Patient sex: M
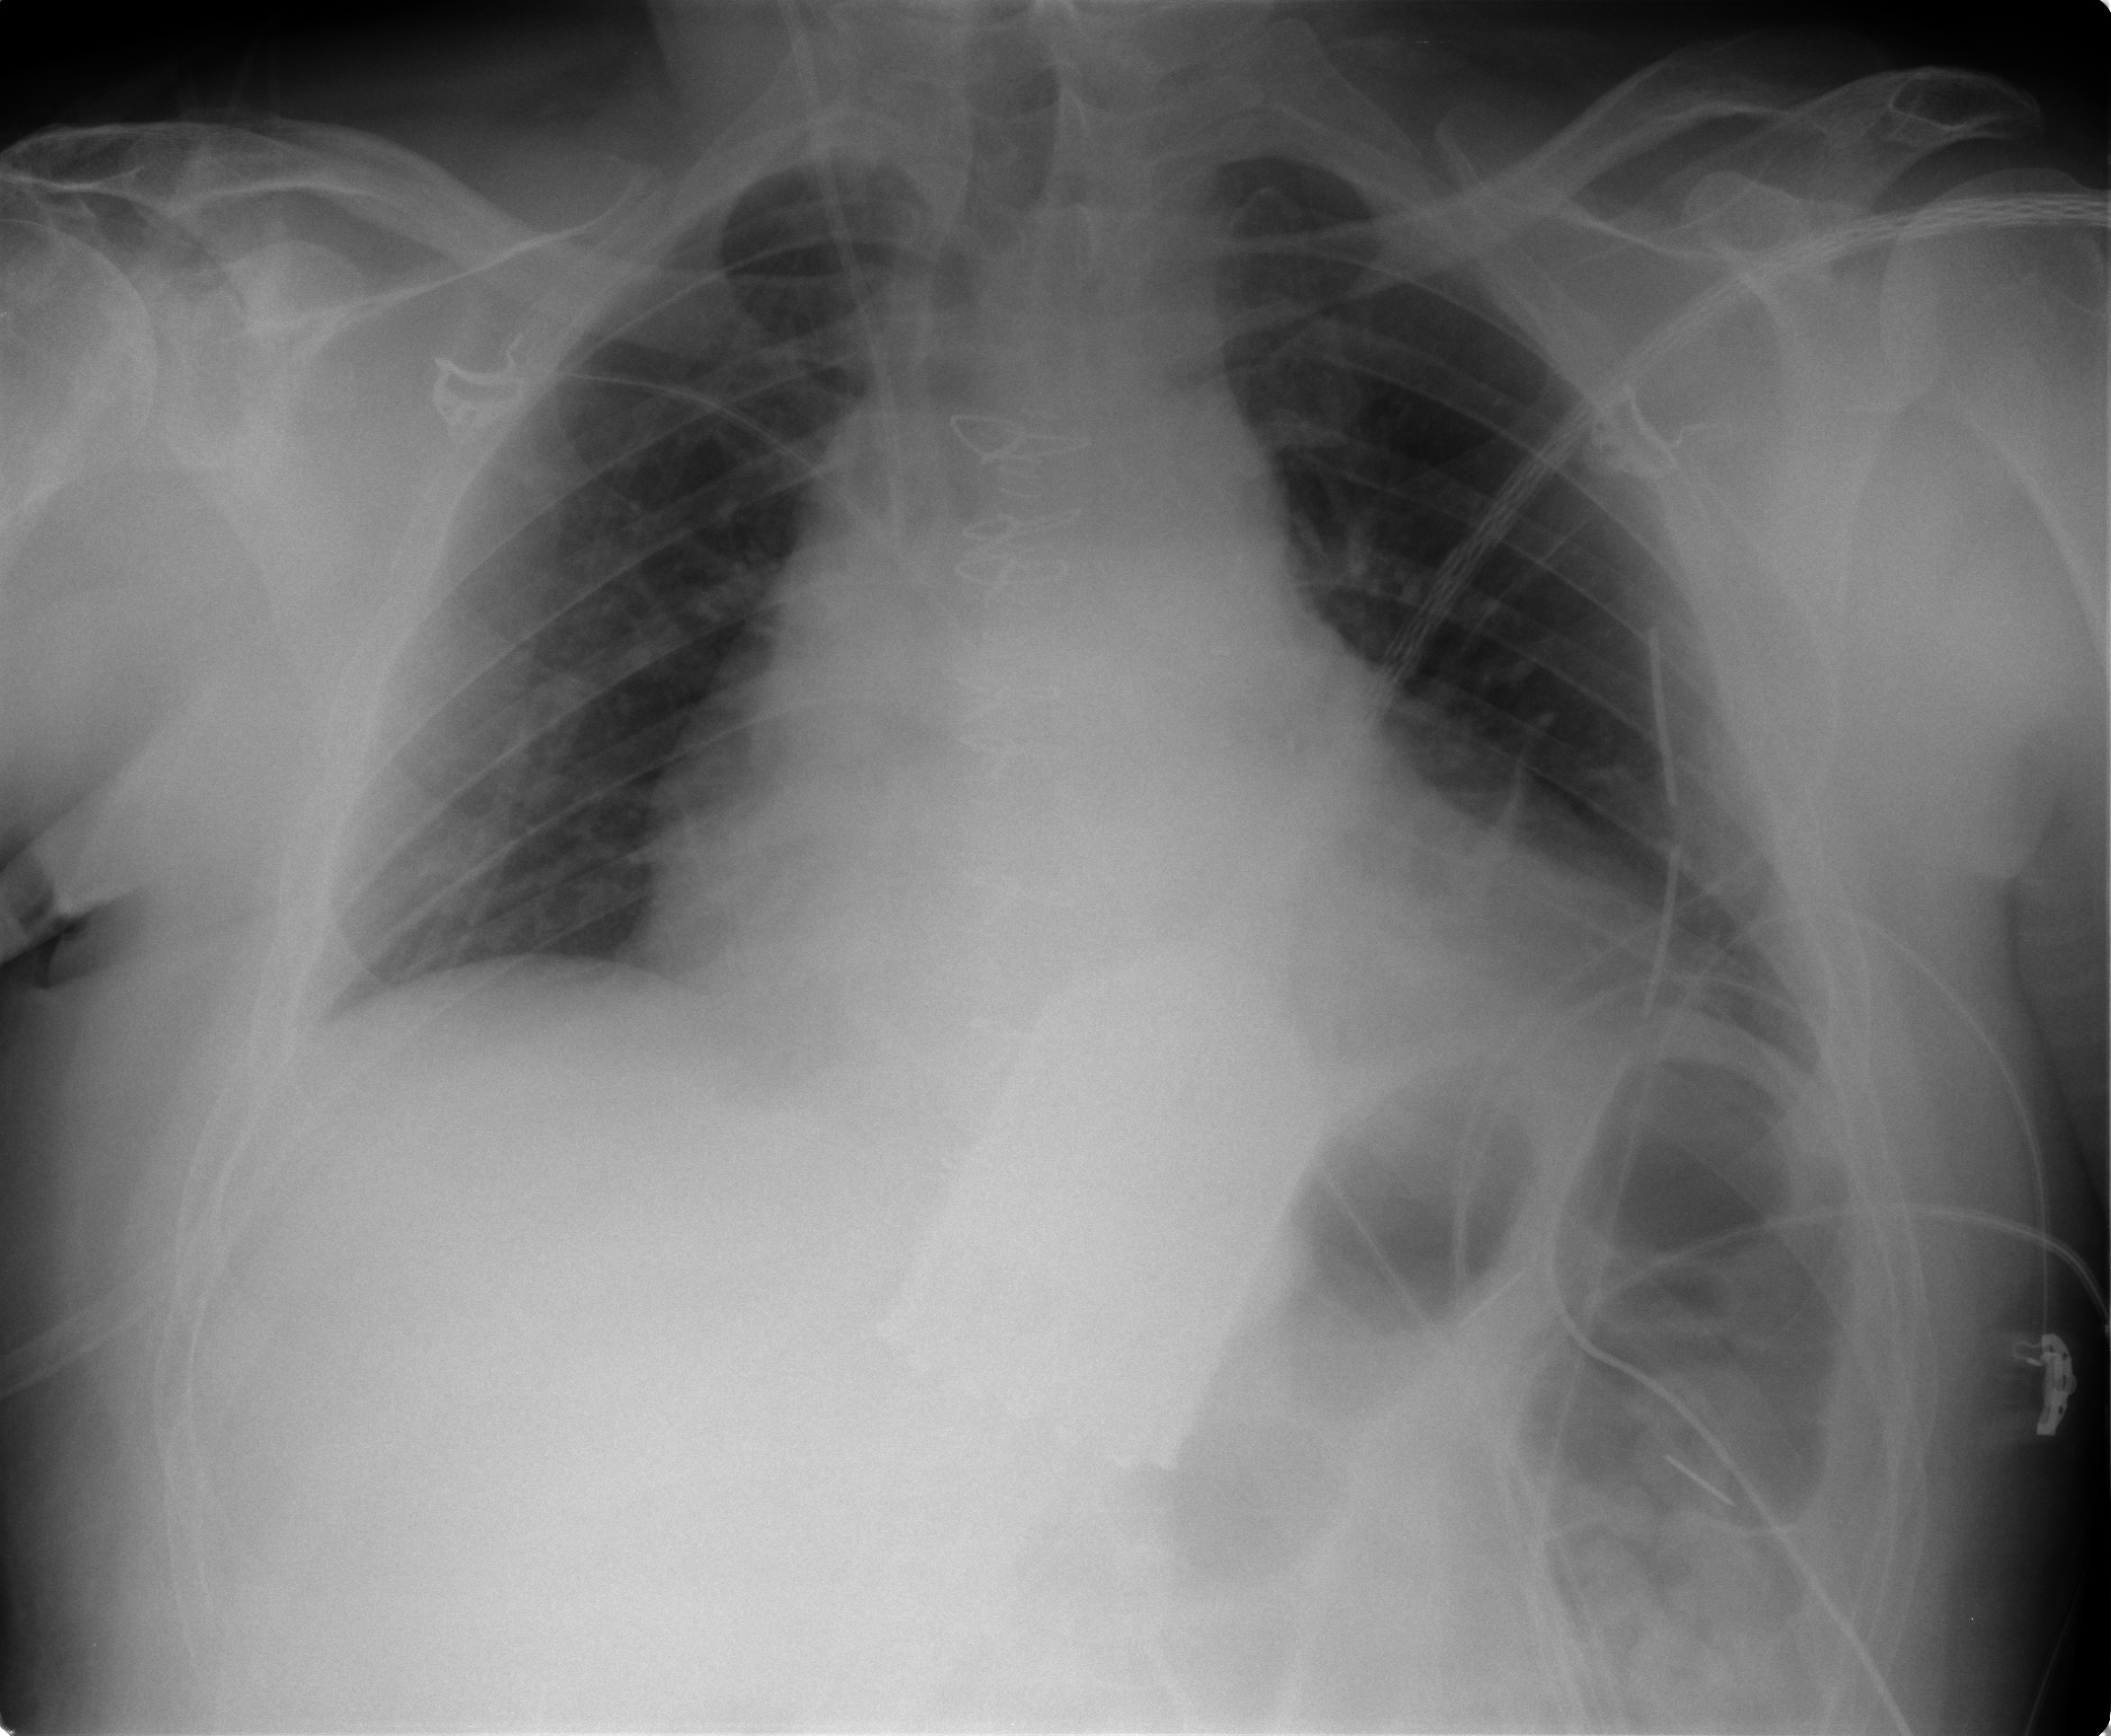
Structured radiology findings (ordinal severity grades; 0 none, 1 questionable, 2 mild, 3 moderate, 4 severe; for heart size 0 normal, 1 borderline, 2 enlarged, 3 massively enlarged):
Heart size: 2
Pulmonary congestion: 1
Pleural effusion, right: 0
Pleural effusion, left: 0
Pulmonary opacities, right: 0
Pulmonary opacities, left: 1
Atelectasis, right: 0
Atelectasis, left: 1